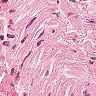
Metastatic tissue present: no